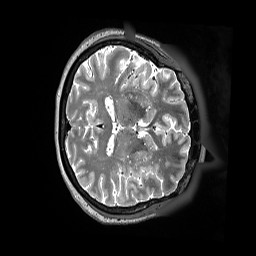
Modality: T2w
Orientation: axial
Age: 61
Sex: female